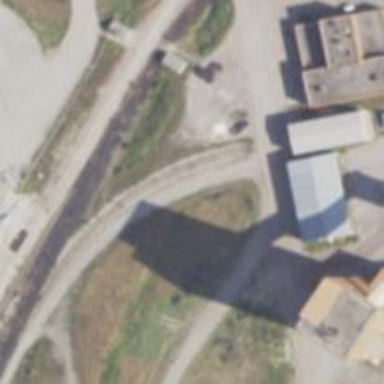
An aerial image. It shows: Railway siding for service.